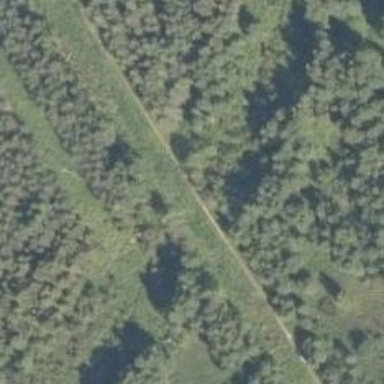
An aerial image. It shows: Path crossing bridge with excellent trail visibility.